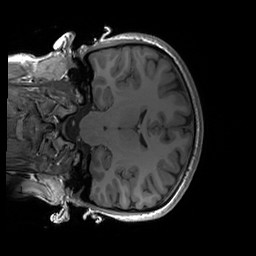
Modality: T1w
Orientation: coronal